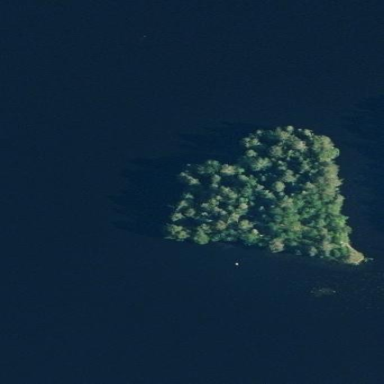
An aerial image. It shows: Islet surrounded by woodland.